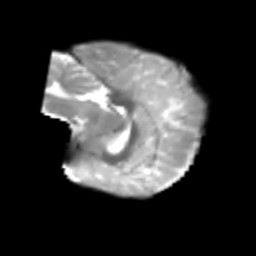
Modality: T2w
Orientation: sagittal
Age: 6
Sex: female
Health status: healthy